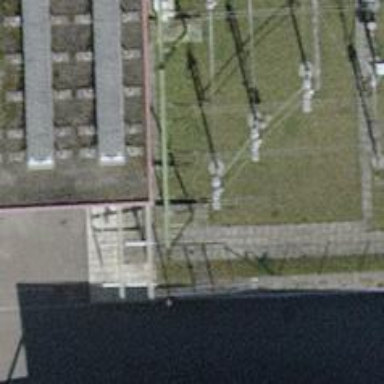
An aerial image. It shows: Insulator used in power systems.